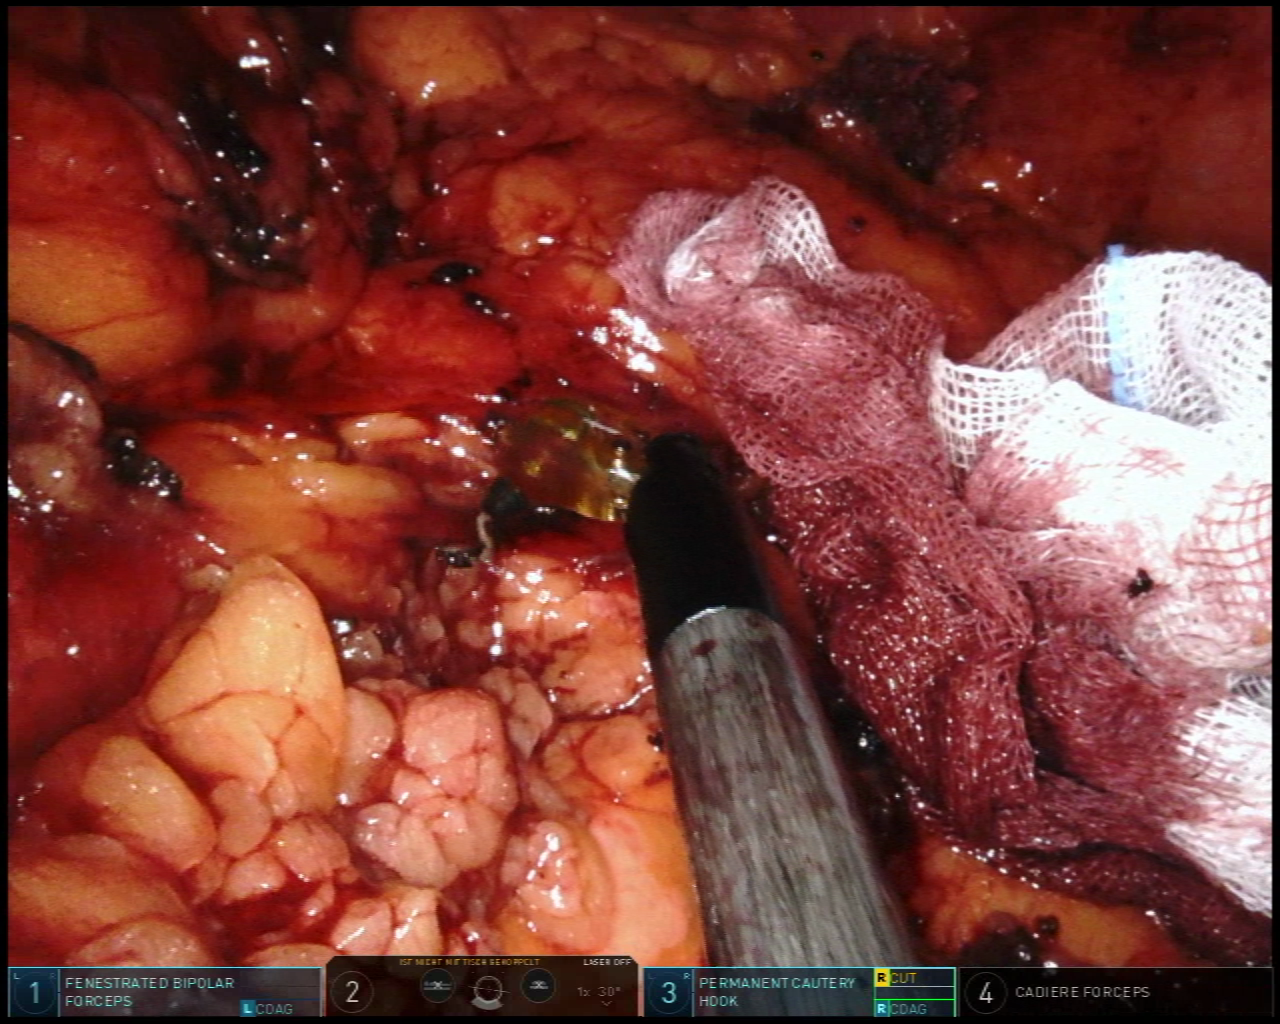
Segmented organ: pancreas
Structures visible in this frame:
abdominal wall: no
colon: no
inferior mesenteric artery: no
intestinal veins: no
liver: no
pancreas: yes
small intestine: no
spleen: no
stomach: no
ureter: no
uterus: no
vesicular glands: no